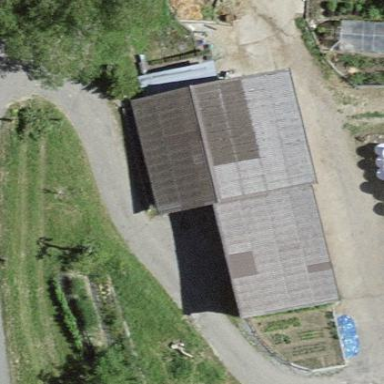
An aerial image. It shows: Barn.